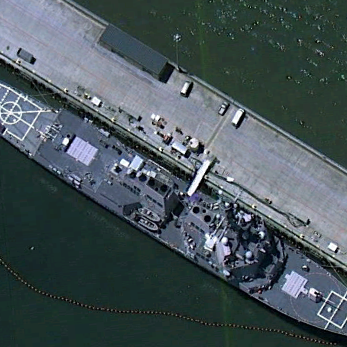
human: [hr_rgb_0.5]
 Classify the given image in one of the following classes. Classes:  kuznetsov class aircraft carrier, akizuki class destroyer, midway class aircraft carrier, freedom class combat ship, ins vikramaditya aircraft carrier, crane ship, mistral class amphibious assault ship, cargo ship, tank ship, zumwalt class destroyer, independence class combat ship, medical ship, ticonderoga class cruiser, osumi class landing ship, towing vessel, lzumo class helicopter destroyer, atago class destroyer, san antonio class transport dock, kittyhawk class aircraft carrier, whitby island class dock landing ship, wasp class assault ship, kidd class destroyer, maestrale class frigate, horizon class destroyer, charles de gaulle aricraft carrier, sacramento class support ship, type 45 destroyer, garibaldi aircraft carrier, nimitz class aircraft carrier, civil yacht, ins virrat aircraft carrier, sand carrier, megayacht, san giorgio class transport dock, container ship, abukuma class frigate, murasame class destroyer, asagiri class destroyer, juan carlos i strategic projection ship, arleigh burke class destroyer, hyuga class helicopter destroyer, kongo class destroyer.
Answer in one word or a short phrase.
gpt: Arleigh Burke class destroyer